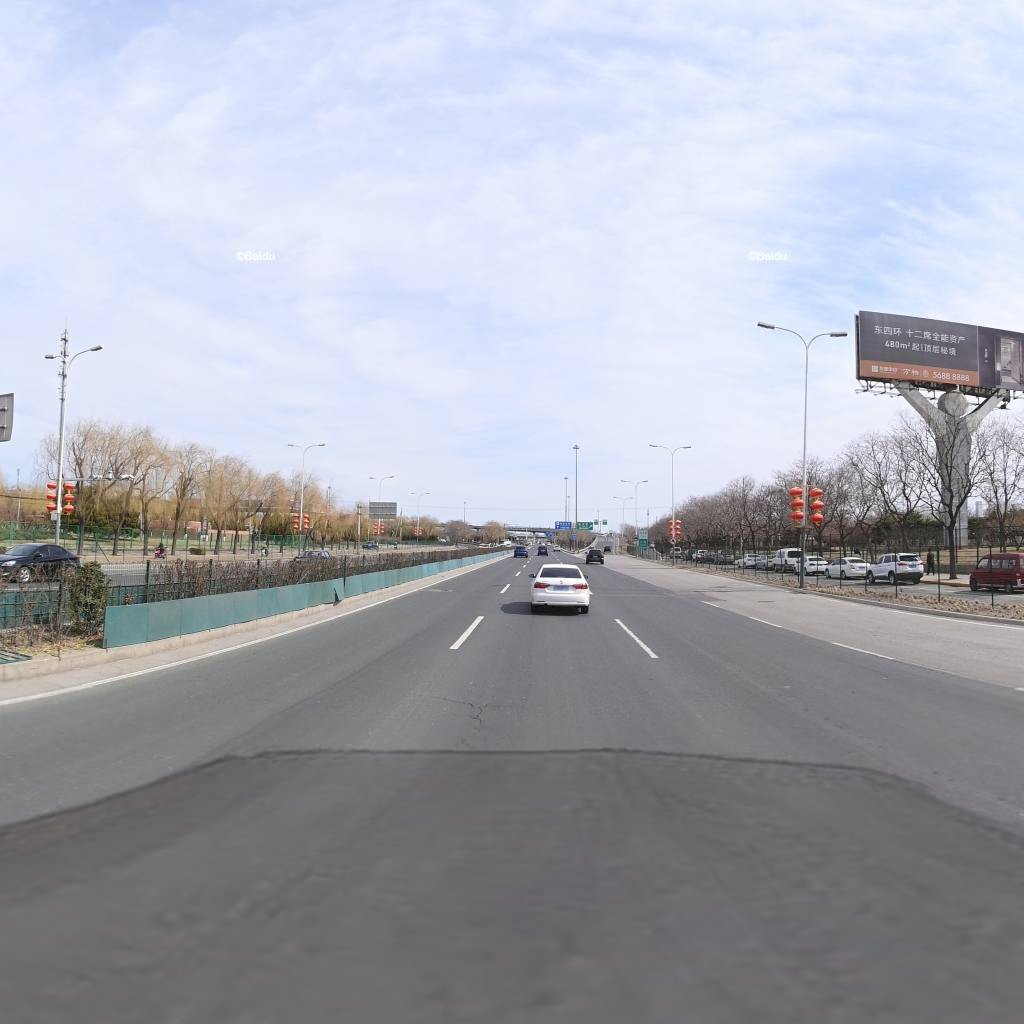
Region: Chaoyang
Road damage annotations: alligator crack